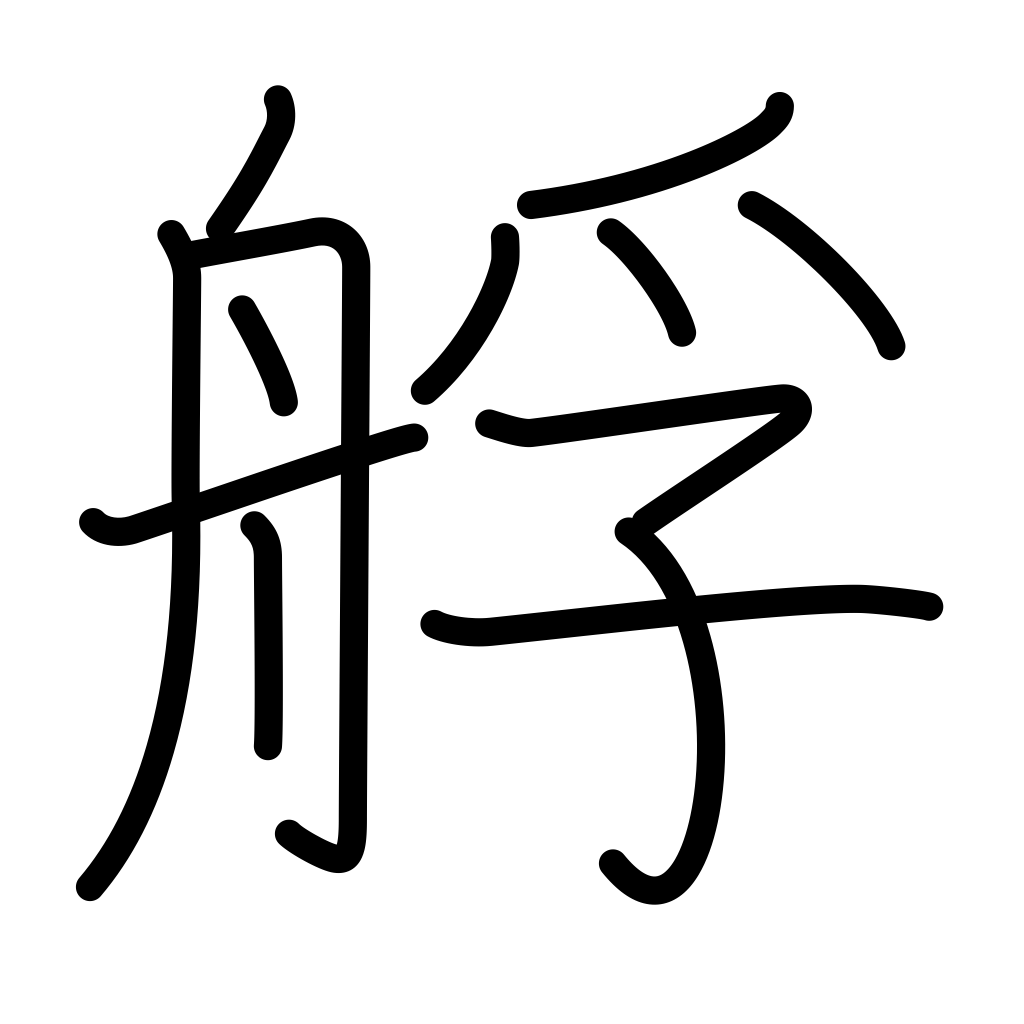
Meaning: sampan, lighter, barge